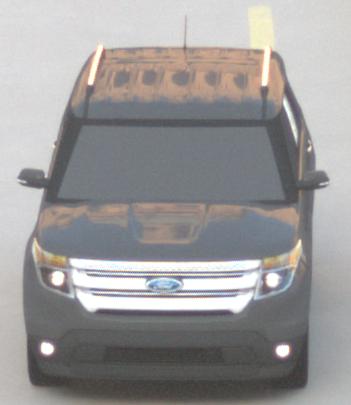
Make: Ford
Model: Explorer
Detailed model: Gen. 5
Model produced from: 2010
Model produced until: 2019
Doors: 5
Color: gray
Road condition: dry road
Daytime: sunrise or sunset
Contrast: low contrast